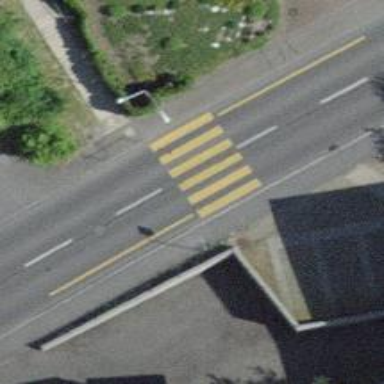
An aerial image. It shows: Pedestrian crossing with zebra markings on the footway.